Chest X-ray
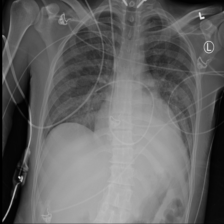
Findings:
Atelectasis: negative
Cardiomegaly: negative
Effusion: negative
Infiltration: negative
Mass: negative
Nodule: negative
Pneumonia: negative
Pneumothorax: negative
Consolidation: positive
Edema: negative
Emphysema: negative
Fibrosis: negative
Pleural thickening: negative
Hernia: negative